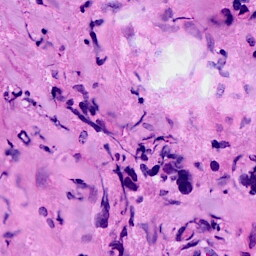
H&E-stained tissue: Breast